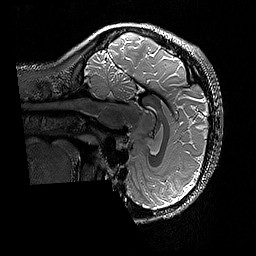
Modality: T2w
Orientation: sagittal
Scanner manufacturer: siemens
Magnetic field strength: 3 T
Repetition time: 3.2 s
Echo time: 0.428 s